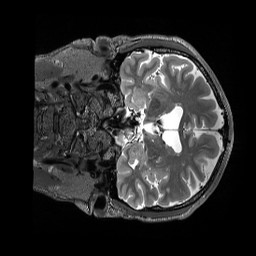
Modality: T2w
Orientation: coronal
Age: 54
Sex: male
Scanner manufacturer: siemens
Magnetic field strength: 3 T
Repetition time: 3.2 s
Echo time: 0.564 s